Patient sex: M
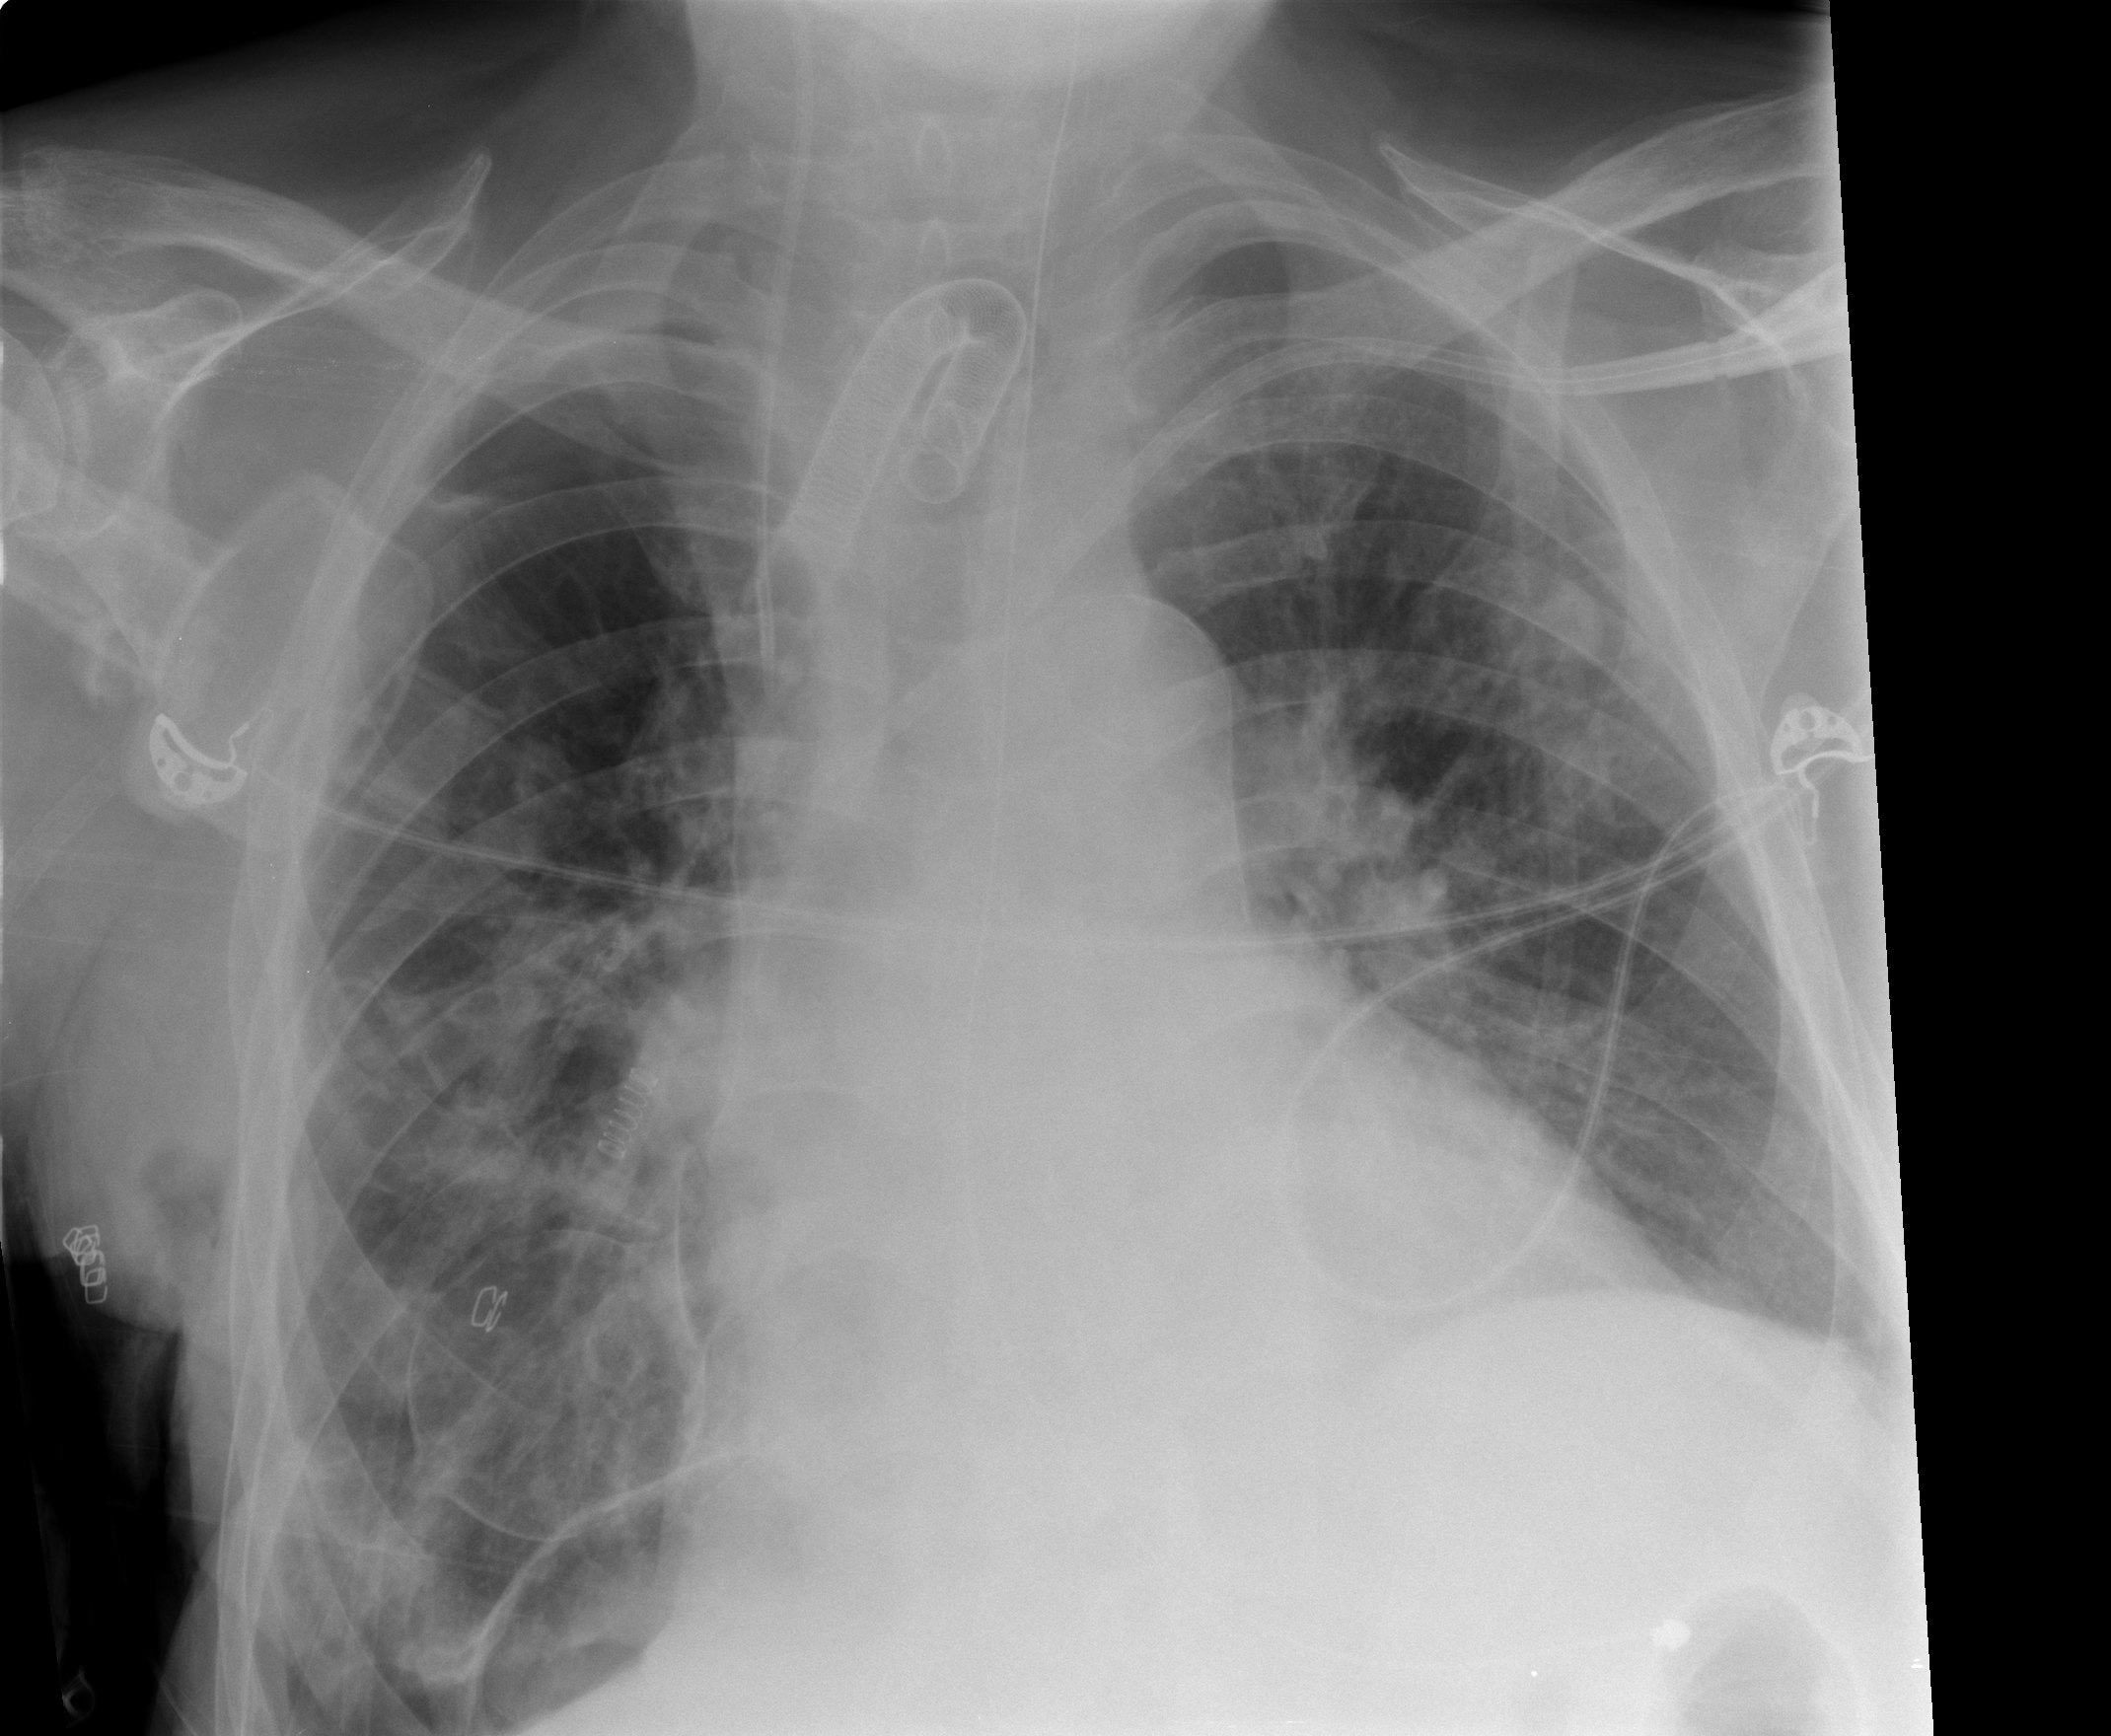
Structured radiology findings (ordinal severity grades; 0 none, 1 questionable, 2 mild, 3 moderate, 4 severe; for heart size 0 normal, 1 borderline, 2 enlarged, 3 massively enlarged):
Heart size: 2
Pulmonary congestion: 1
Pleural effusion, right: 1
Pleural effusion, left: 0
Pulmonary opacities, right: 2
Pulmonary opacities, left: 0
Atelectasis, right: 2
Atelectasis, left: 0